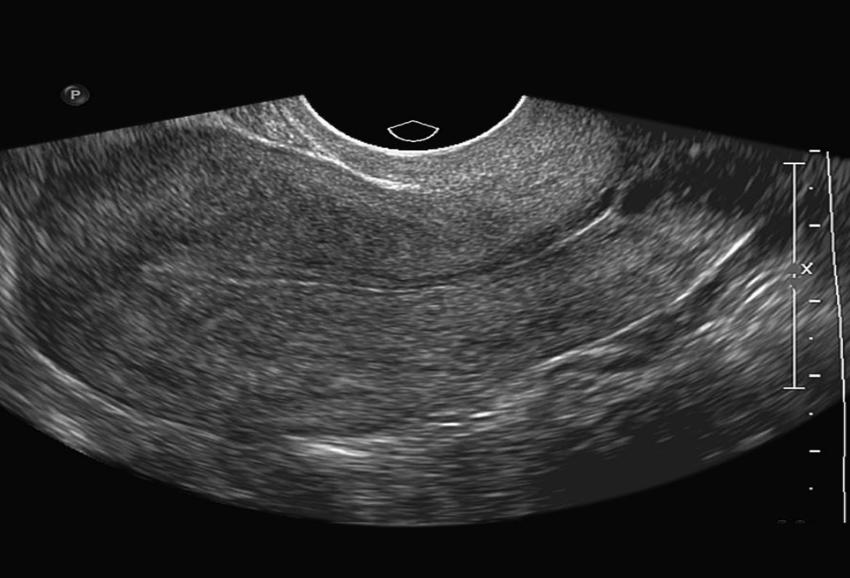
Label: notinfected